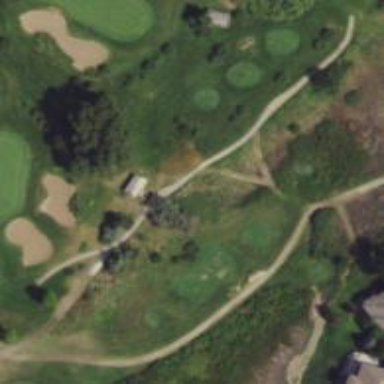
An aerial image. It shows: Path for golf carts.